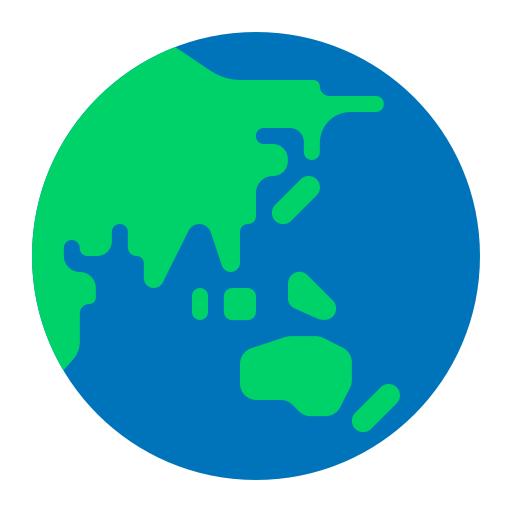
globe showing asia australia flat